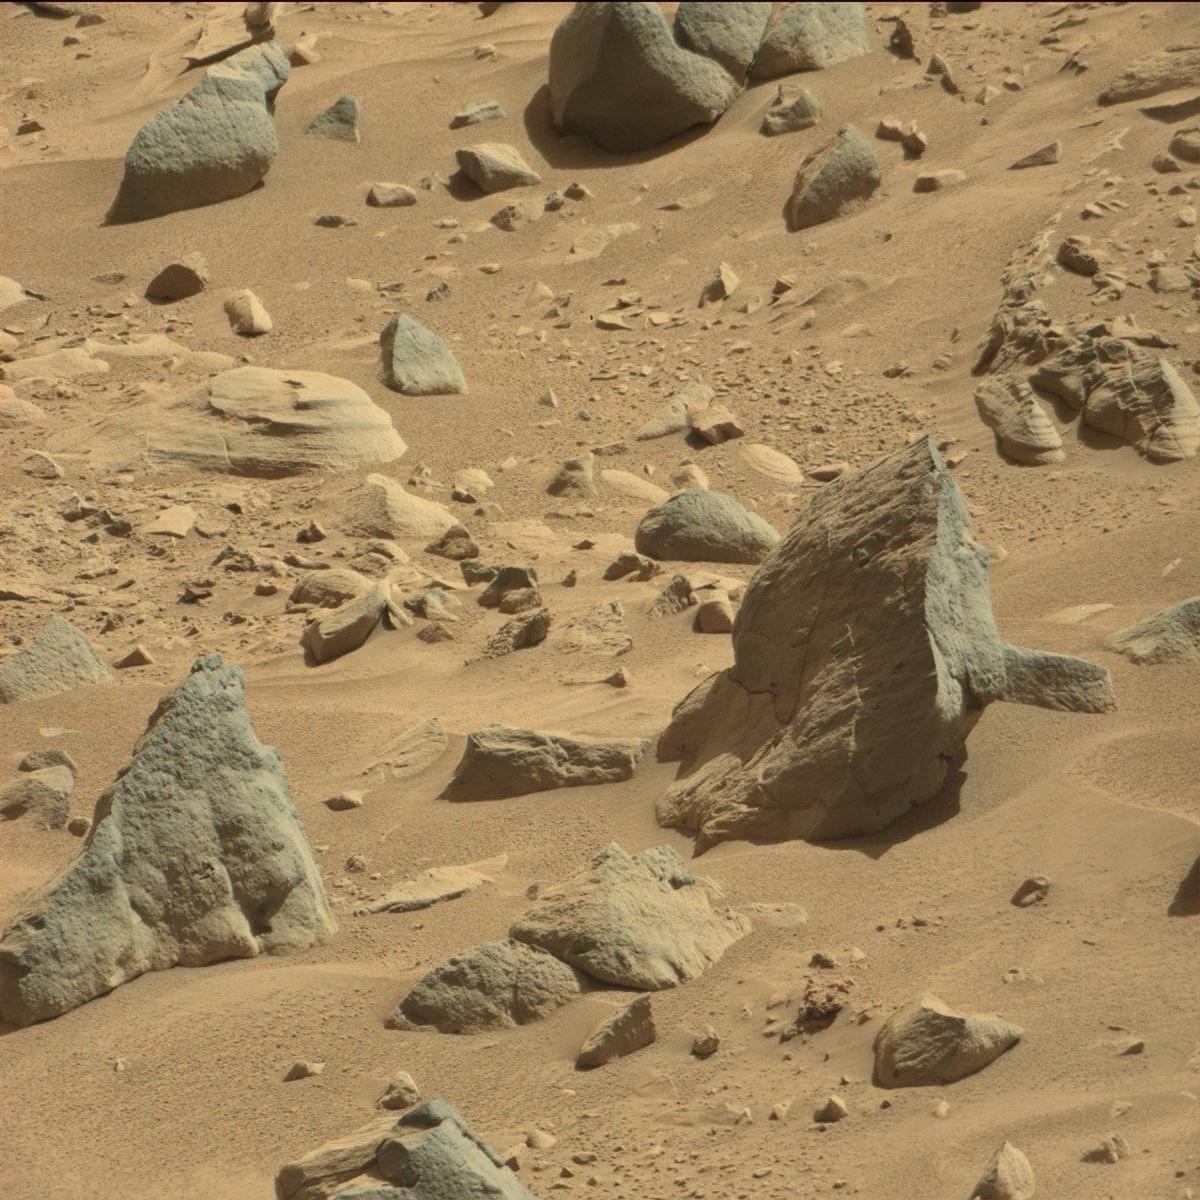
Terrain classes present: Bedrock, Sand / Soil